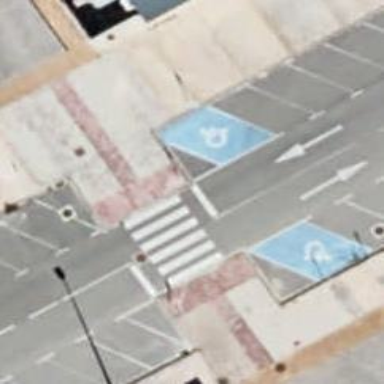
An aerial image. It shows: Service road with diagonal parking lanes on both sides.